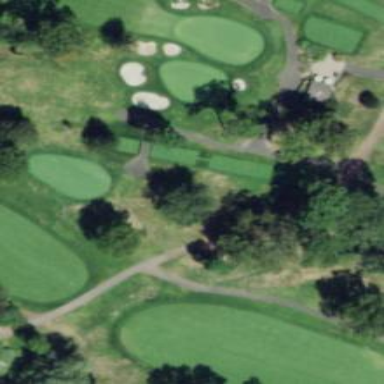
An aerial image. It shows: Path used for both walking and golf.